Interaction volume radius: 10 \u00c5
Interaction volume height: 15 \u00c5
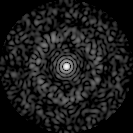
Disorder parameter: 0.7997